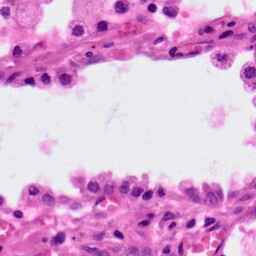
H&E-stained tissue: Lung